Question: Is it possible to alter the following code to put Child_4 at the same horizontal level as Grandchild_0 (thereby pushing Grandchild_4 to its own level)?
'''
import networkx as nx
import matplotlib.pyplot as plt
G = nx.DiGraph()
G.add_node("ROOT")
for i in xrange(5):
G.add_node("Child_%i" % i)
G.add_node("Grandchild_%i" % i)
G.add_edge("ROOT", "Child_%i" % i)
G.add_edge("Child_%i" % i, "Grandchild_%i" % i)
pos=nx.graphviz_layout(G,prog='dot')
nx.draw(G,pos,arrows=False)
plt.show()
'''
The above code produces the following layout, which I'd like to alter by shifting a child down one level to be horizontally aligned with the grandchildren:

---
Within the Python network library networkx, I'm using graphviz's dot engine to render a tree (following <URL>. I would like to control the y-position of the nodes by specifying which nodes should have the same height. The nodes might be at different depths in the tree.
I know I could control the node height if I wrote my own graphviz code through using the 'rank=same' command (e.g., '{rank=same; n4 -> p2;}' <URL>' have failed. The answer provides a new wrapper around pygraphviz. It would significantly simplify things to send the rank information within the existing NetworkX wrapper for pygraphviz. I'll change my accepted answer if someone can tell me how that might be possible.
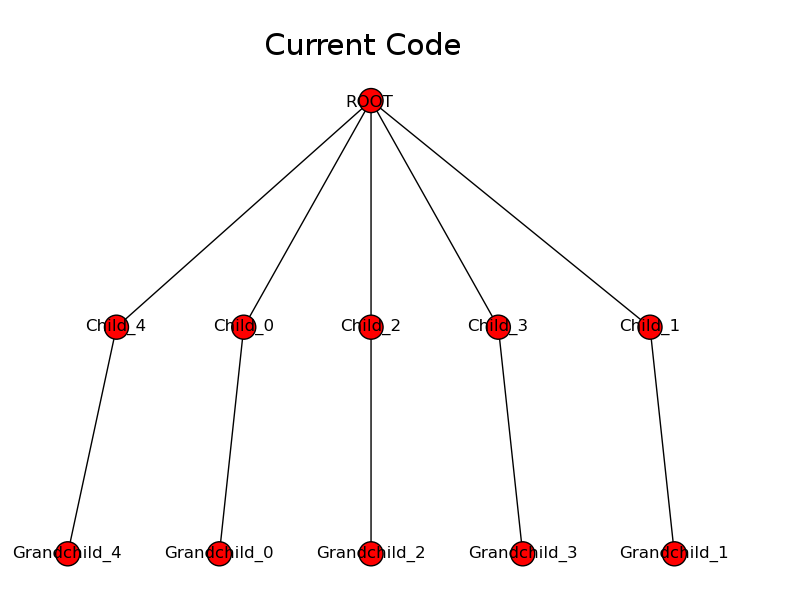
Answer: I can't find a way to achieve this through the original networkx wrapper.
Instead, I've written a new wrapper for pygraphviz, with most lines copied from <URL>'.
'''
def graphviz_layout_with_rank(G, prog = "neato", root = None, sameRank = [], args = ""):
## See original import of pygraphviz in try-except block
## See original identification of root through command line
A = nx.to_agraph(G)
for sameNodeHeight in sameRank:
if type(sameNodeHeight) == str:
print("node "%s" has no peers in its rank group" %sameNodeHeight)
A.add_subgraph(sameNodeHeight, rank="same")
A.layout(prog=prog, args=args)
## See original saving of each node location to node_pos
return node_pos
'''
In the question example, Child_4 can be pushed to the same horizontal level as Grandchild_0 through the line:
'''
pos=graphviz_layout_with_rank(G, prog='dot',sameRank=[["Child_4","Grandchild_0"]])
'''